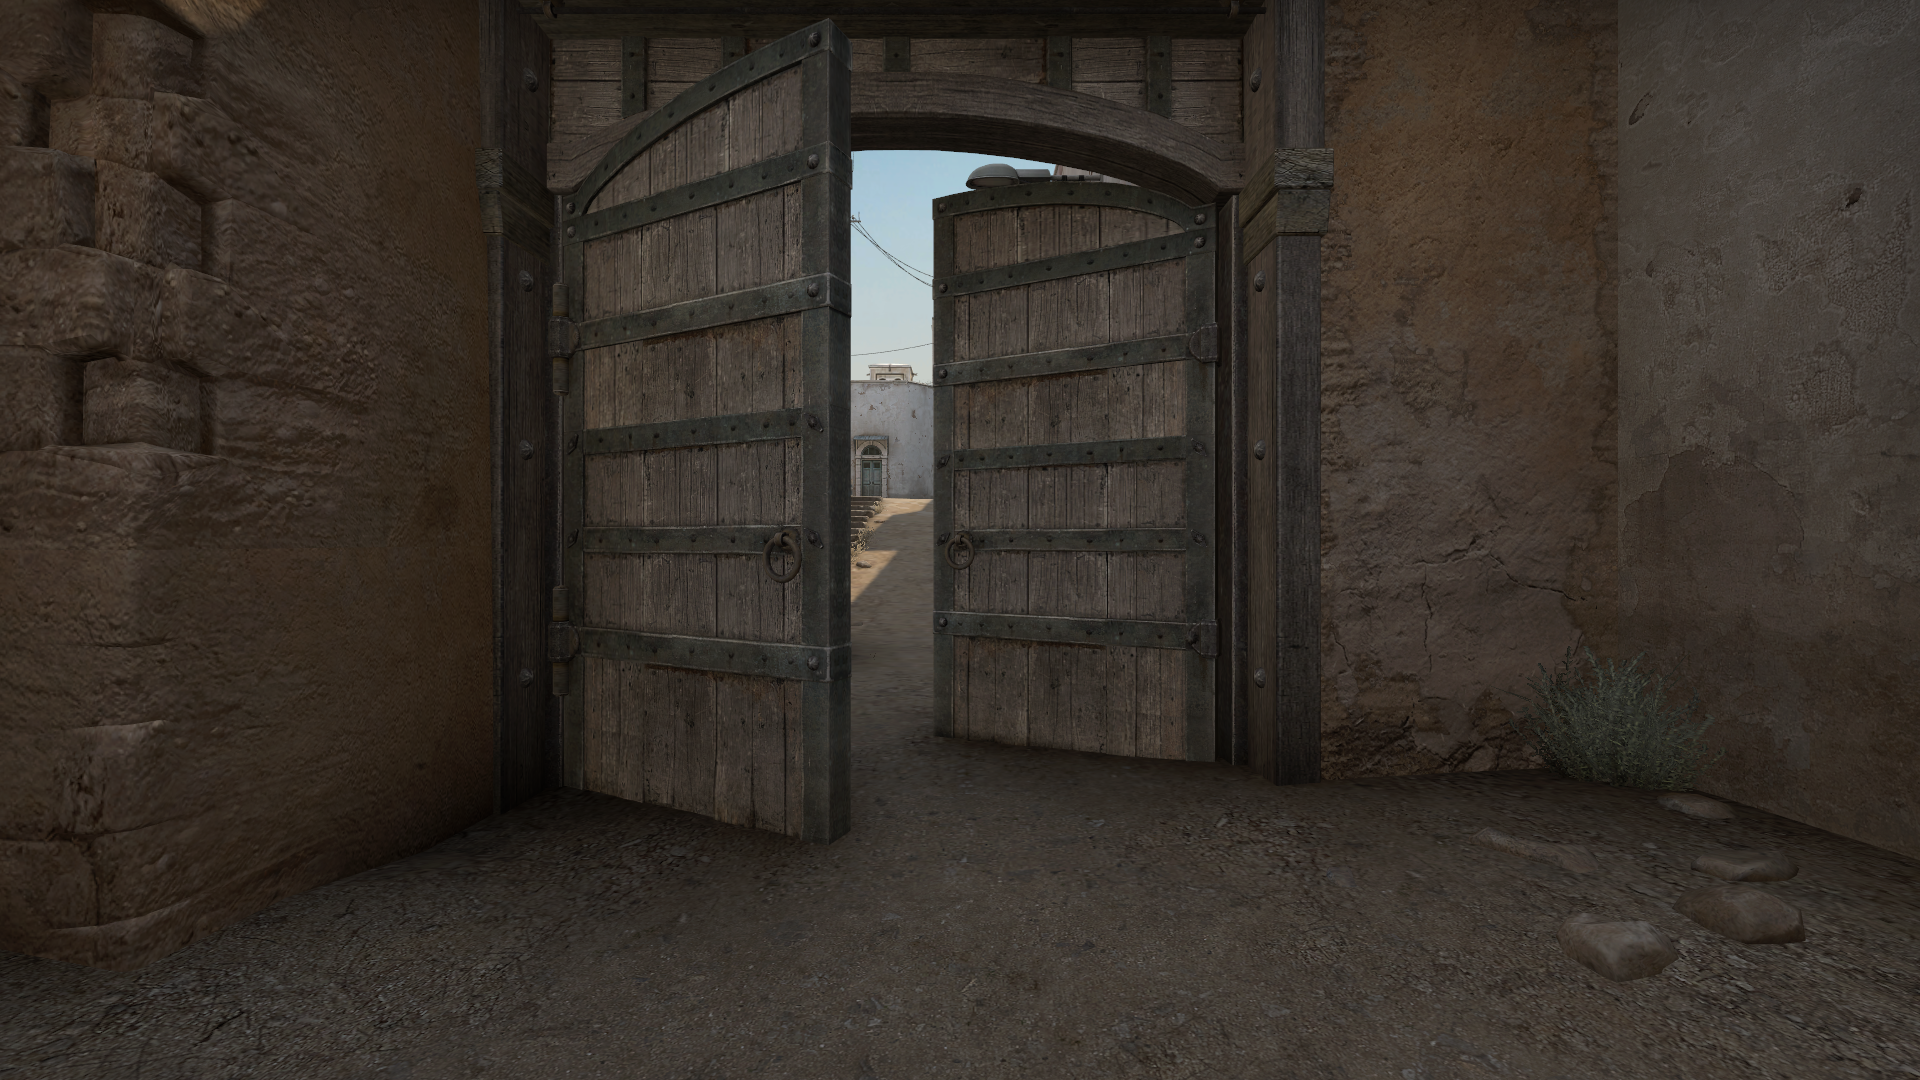
Map: de_dust2